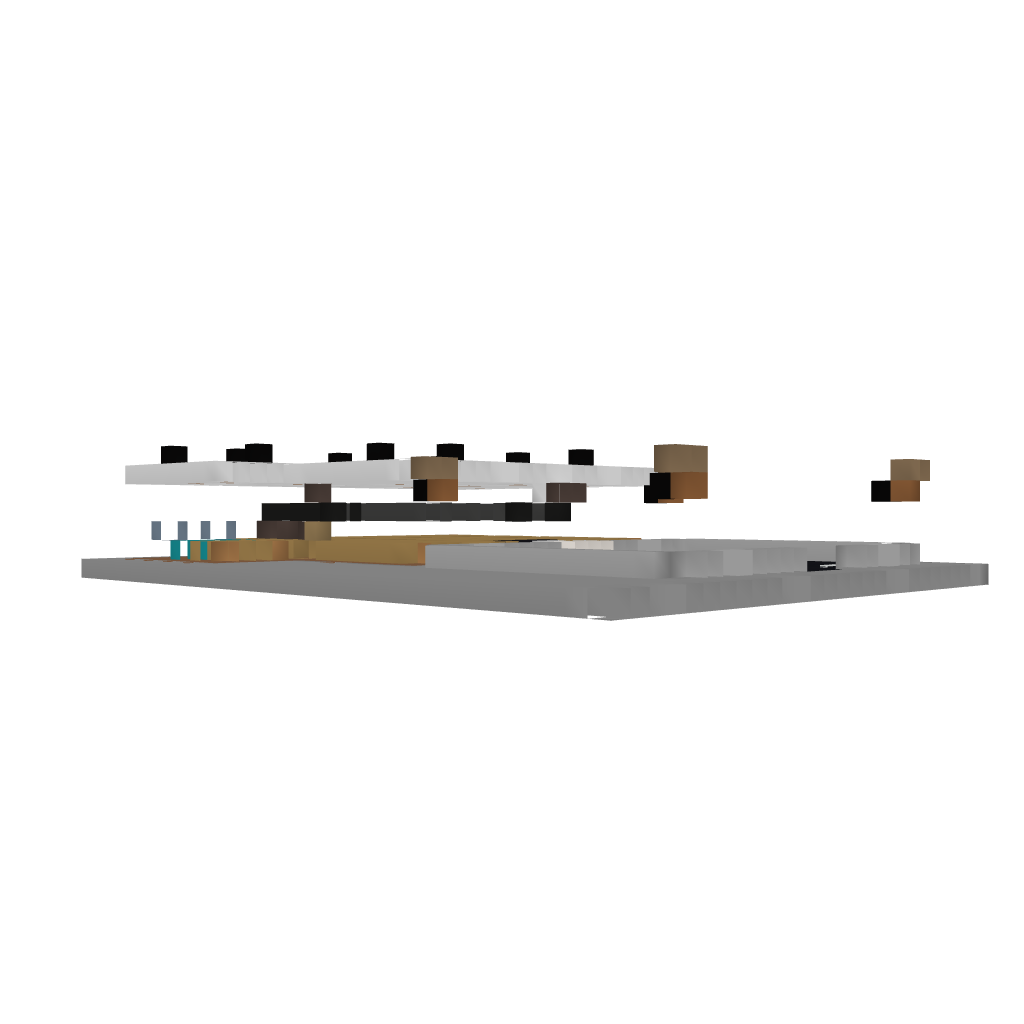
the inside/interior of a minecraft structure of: Minecraft Grocery Store